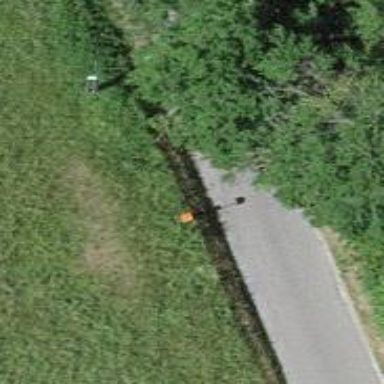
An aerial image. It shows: Aerial marker colored orange.